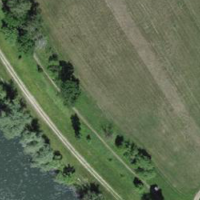
EUNIS habitat code: 23
Species observed at this site:
Plantago media
Cirsium palustre